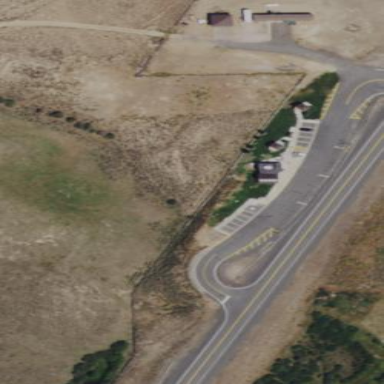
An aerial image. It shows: Rest area on the road.